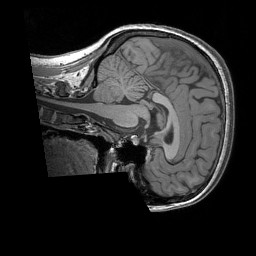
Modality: T1w
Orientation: sagittal
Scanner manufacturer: siemens
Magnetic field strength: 3 T
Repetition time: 1.83 s
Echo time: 0.00303 s